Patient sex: M
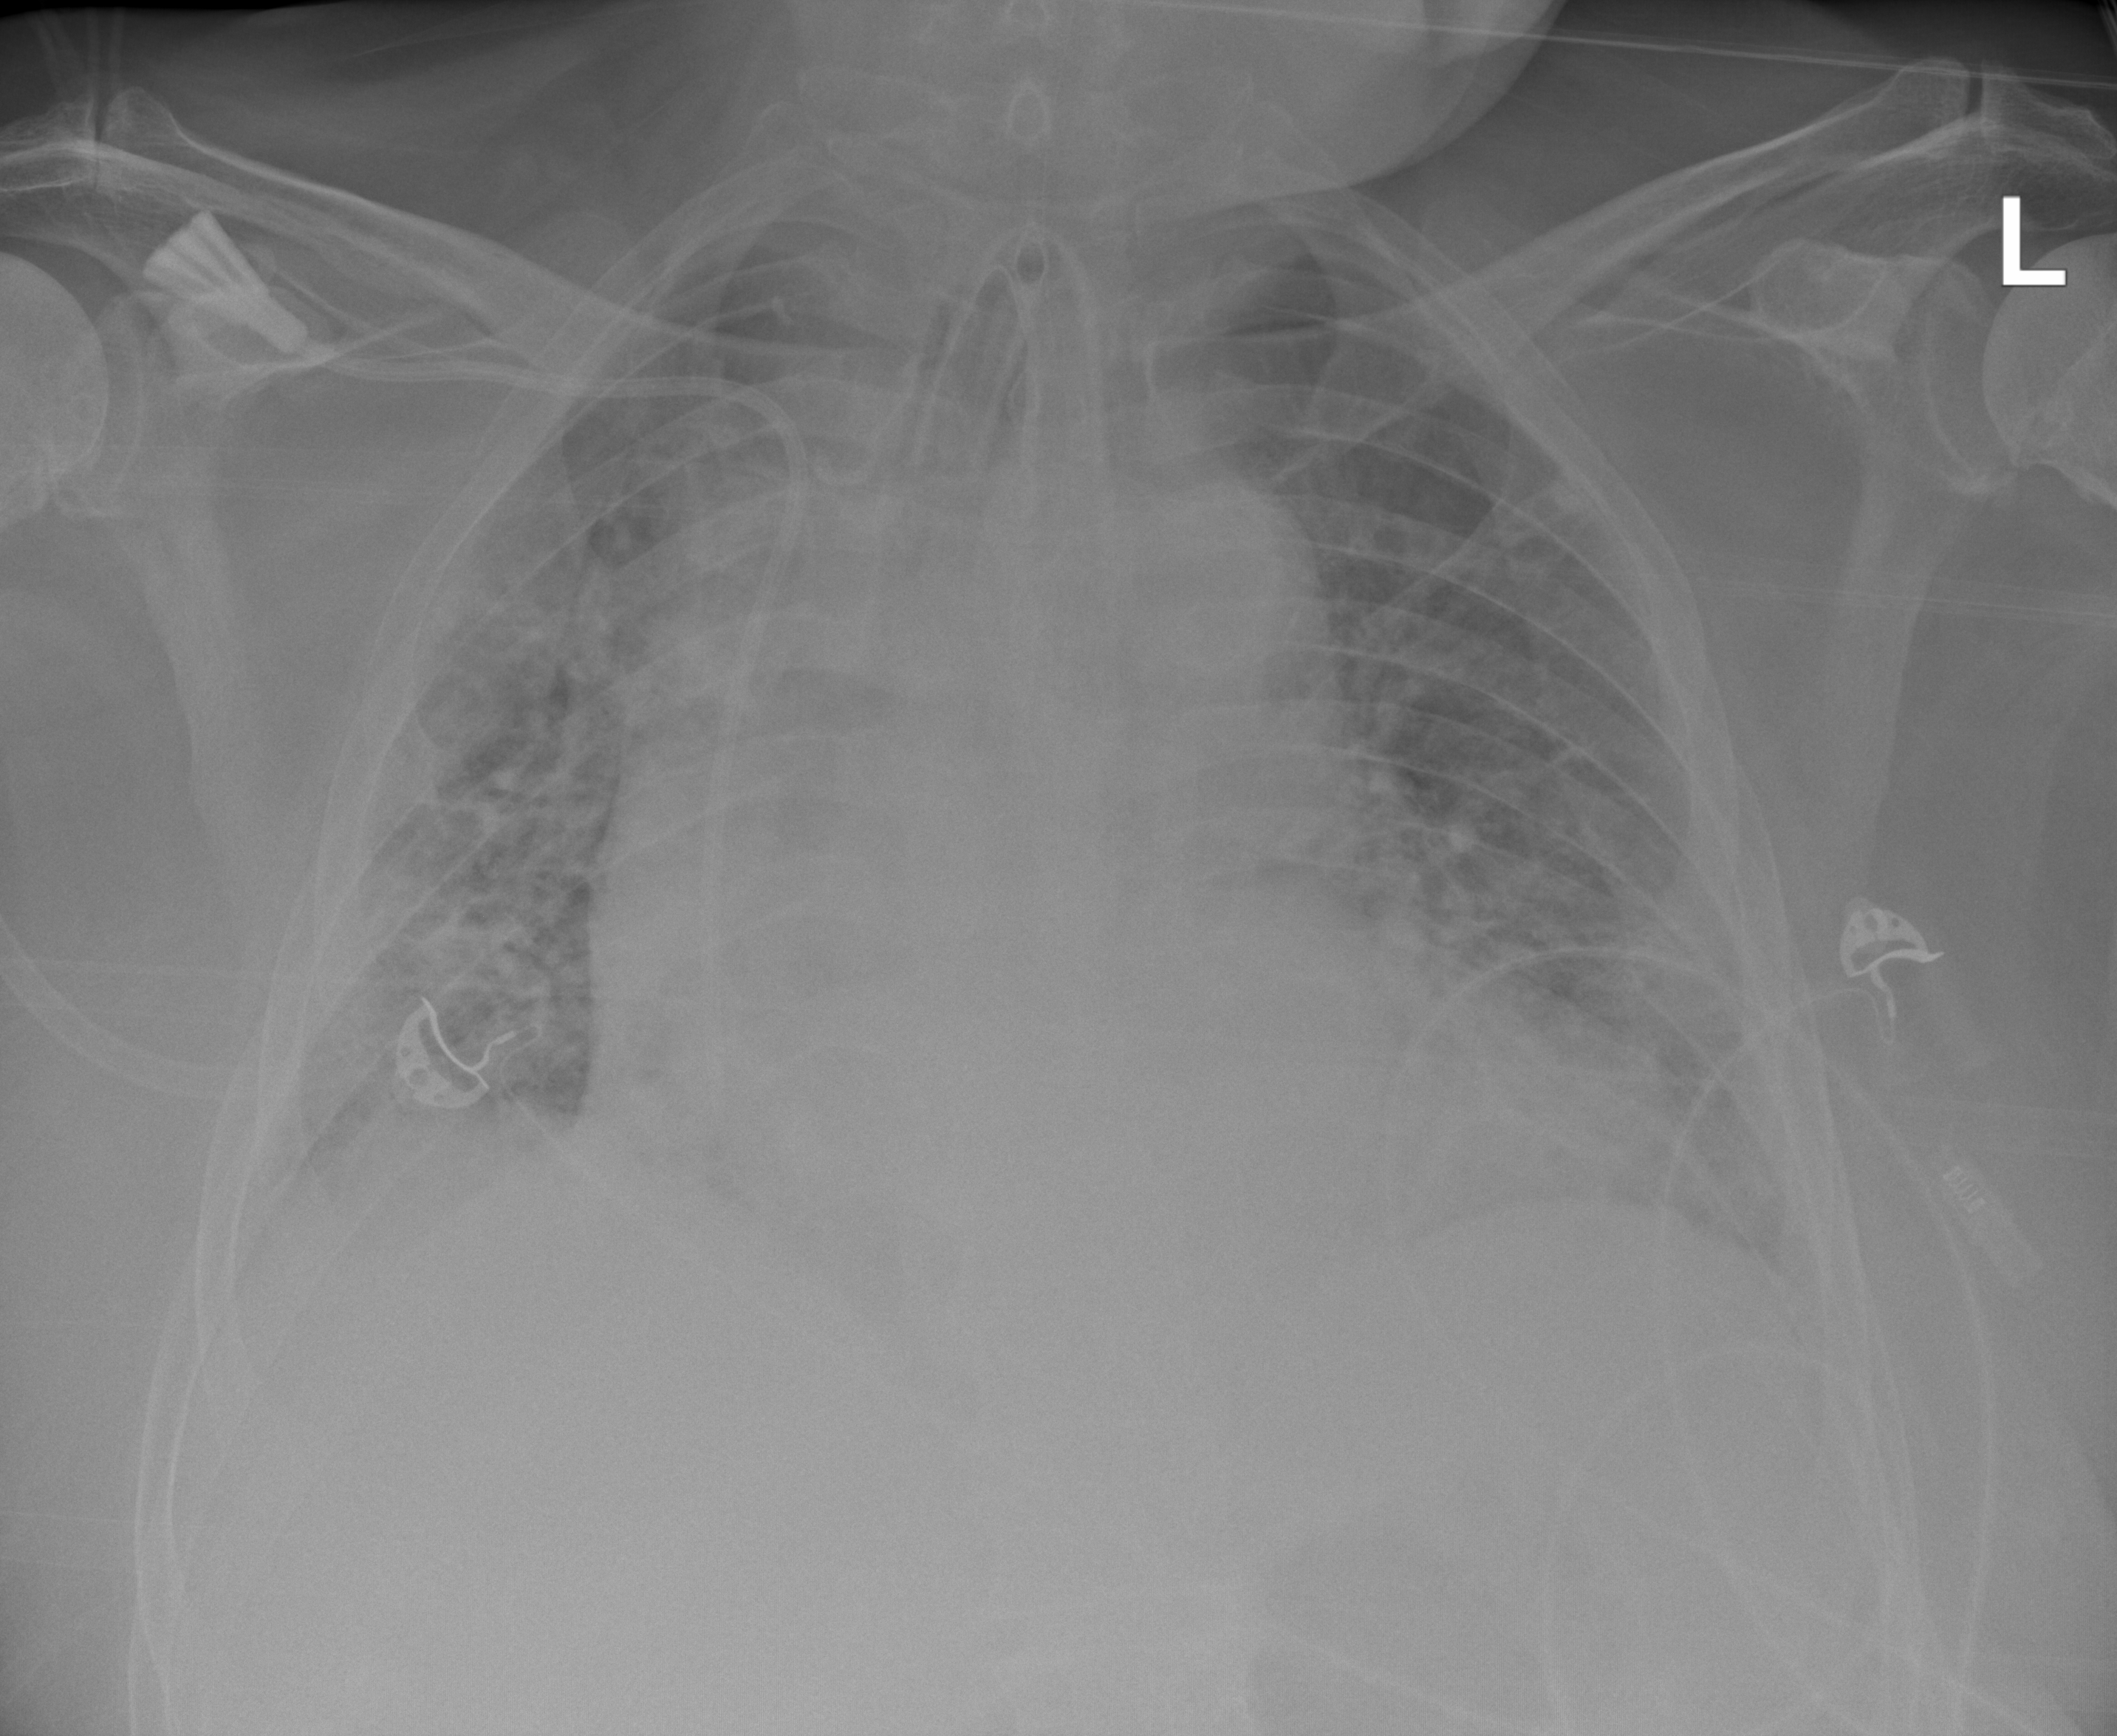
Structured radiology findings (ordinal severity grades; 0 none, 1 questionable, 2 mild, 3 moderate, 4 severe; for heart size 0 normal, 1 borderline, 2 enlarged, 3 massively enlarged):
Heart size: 3
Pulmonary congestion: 3
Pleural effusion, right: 2
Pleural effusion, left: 2
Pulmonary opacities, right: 3
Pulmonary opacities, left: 3
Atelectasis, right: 2
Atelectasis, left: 2